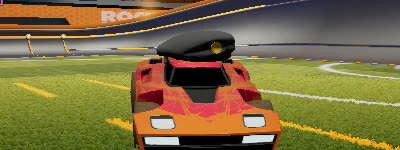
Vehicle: breakout